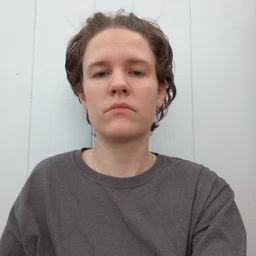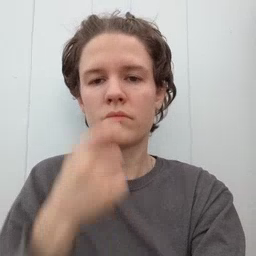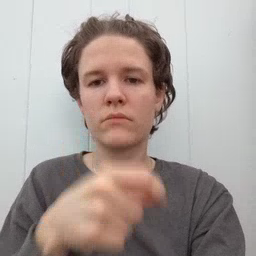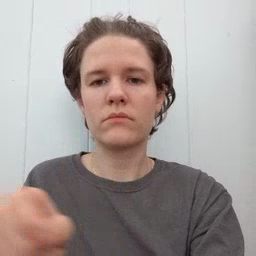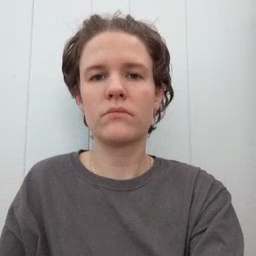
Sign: pen